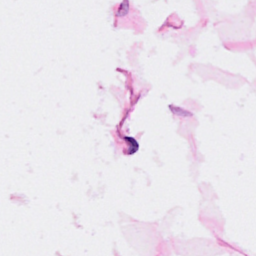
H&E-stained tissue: Breast